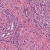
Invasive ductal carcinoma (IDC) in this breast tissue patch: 1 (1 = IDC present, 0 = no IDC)